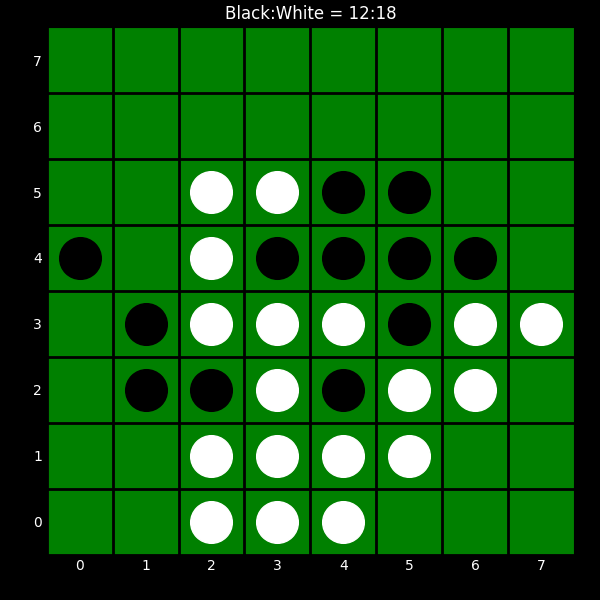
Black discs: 12
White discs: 18